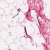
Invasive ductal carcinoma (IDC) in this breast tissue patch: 0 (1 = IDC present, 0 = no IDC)